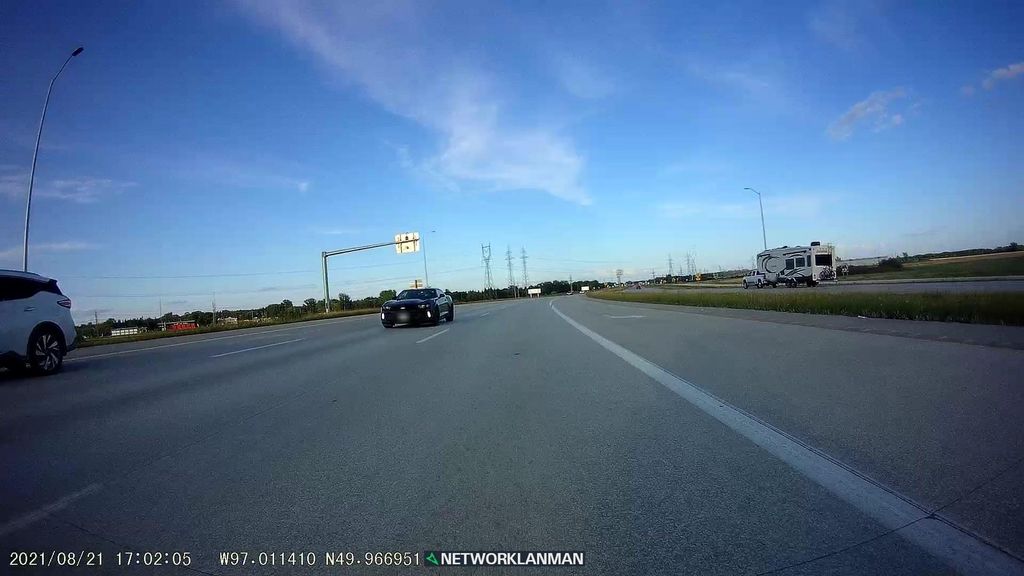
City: winnipeg